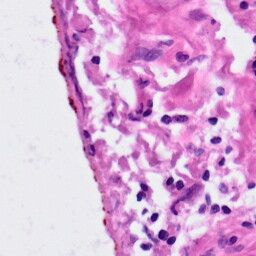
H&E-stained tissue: Lung